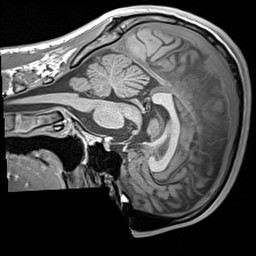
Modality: T1w
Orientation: sagittal
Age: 22
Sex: male
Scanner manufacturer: siemens
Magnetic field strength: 3 T
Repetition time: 1.6 s
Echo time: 0.00236 s